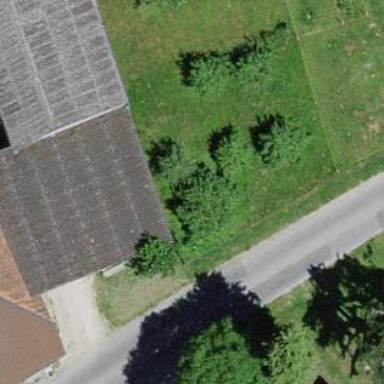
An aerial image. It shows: Rural barn.